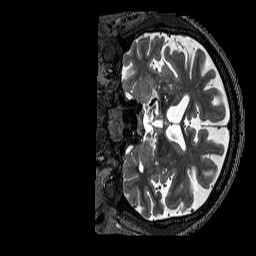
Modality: T2w
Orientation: coronal
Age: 64
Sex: male
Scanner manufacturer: siemens
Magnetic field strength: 3 T
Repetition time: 3.2 s
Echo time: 0.567 s